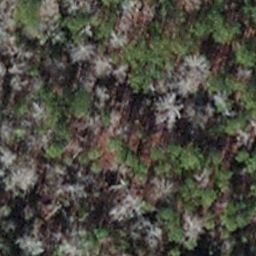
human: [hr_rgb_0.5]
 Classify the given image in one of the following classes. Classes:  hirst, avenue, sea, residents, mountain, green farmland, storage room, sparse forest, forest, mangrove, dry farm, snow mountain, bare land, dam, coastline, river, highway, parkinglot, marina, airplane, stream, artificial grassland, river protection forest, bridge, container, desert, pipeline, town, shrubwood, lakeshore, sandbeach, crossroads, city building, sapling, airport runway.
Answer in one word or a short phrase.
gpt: sapling